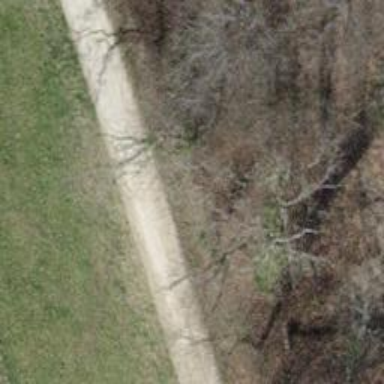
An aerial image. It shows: Bench.